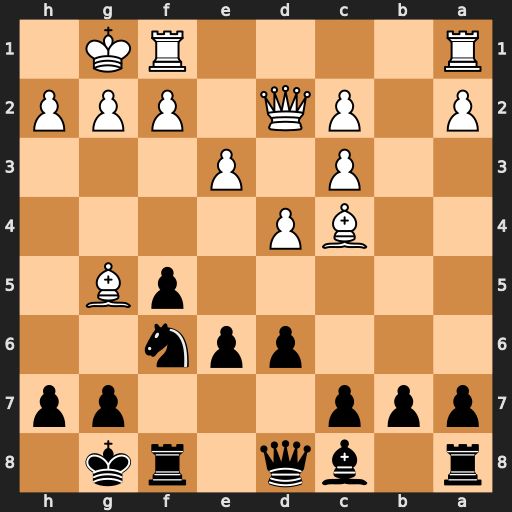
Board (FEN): r1bq1rk1/ppp3pp/3ppn2/5pB1/2BP4/2P1P3/P1PQ1PPP/R4RK1
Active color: b
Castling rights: -
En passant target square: -
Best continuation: Ne4 Bxd8 Nxd2